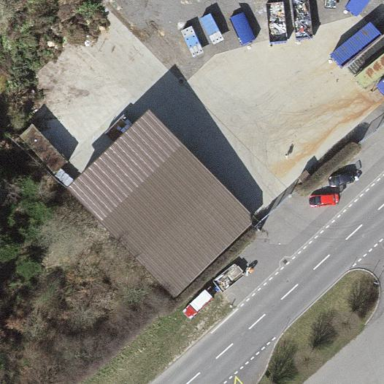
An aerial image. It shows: Recycling centre providing amenities for recycling.